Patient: sex M, age 59
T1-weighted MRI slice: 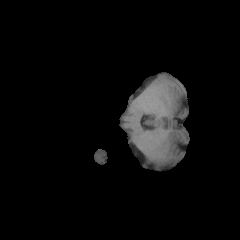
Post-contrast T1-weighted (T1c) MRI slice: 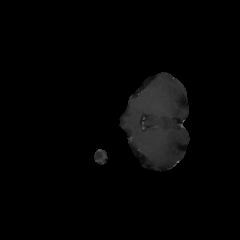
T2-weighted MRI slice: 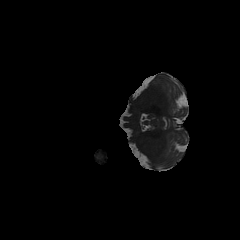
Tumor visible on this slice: no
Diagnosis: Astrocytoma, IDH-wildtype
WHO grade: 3